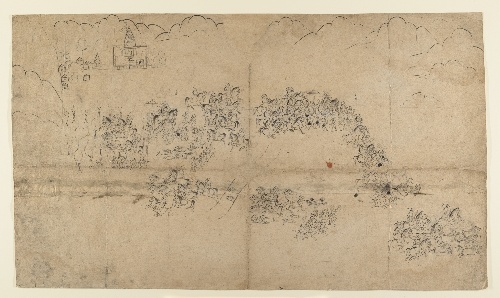
Date: early 18th century
Object type: Painting
Classification: Paintings
Medium: Ink and wash on paper
Culture: Western India, Rajasthan, Udaipur
Dimensions: Image (sight): 13 1/2 x 23 in. (34.3 x 58.4 cm)
Department: Asian Art
Credit line: Gift of Subhash Kapoor, in memory of his parents, Smt Shashi Kanta and Shree Parshotam Ram Kapoor, 2008
Accession year: 2008
Repository: Metropolitan Museum of Art, New York, NY
Tags: Horses|Boars|Men|Hunting